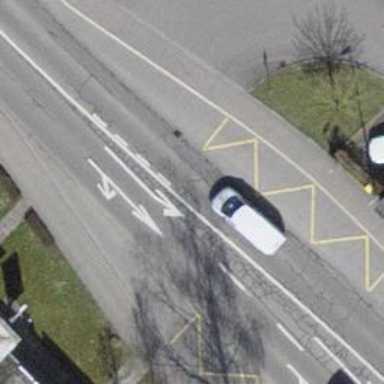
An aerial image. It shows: Public transport stop position.